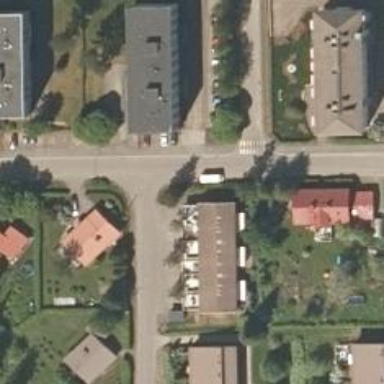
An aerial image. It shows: Road with "give way" sign.